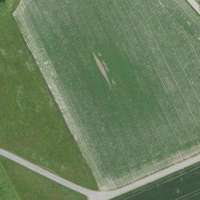
EUNIS habitat code: 52
Species observed at this site:
Prunus spinosa